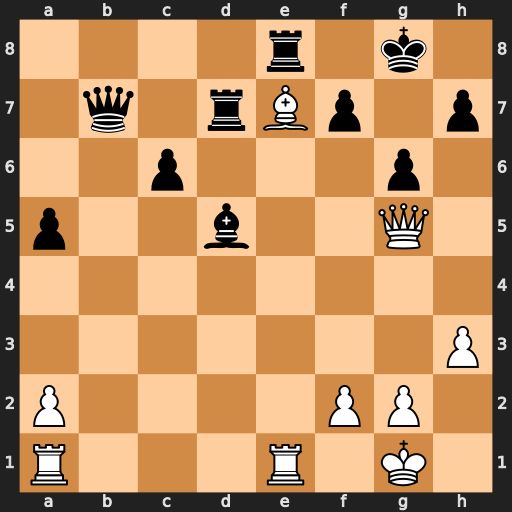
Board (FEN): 4r1k1/1q1rBp1p/2p3p1/p2b2Q1/8/7P/P4PP1/R3R1K1
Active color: w
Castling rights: -
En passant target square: -
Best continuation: Bf6 Rxe1+ Rxe1